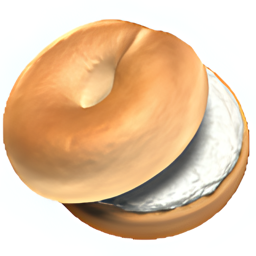
Name: bagel
Emoji: 🥯
Group: Food & Drink
Sub-group: food-prepared